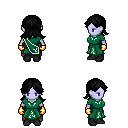
a pixel art fantasy rpg character, female body template, dark elf, purple skin, sash dress, robe skirt, black loose hair, gold gloves, black shoes, four views (front, back, left, right), 2x2 character sprite sheet, small pixel art, hard edges, no anti-aliasing